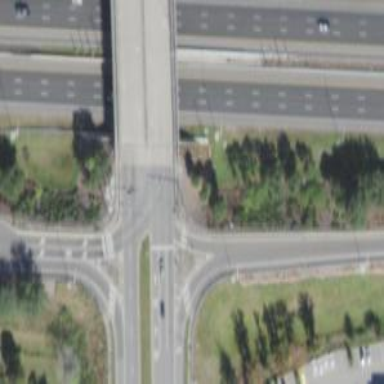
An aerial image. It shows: Asphalt motorway link with diamond junction.